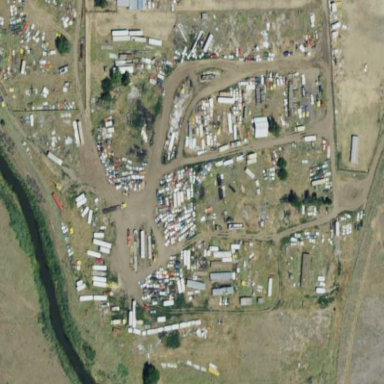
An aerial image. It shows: Scrap yard located in industrial area.